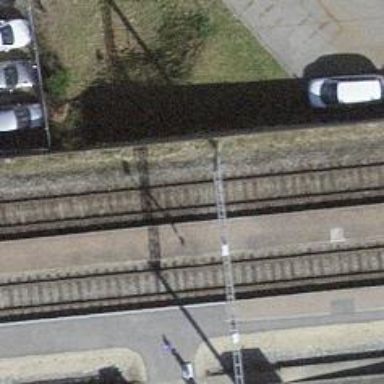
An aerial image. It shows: Railway stop with public transport stop position.